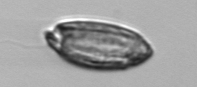
Label: Katodinium_or_Torodinium